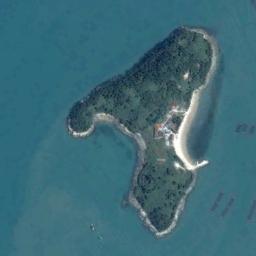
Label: island